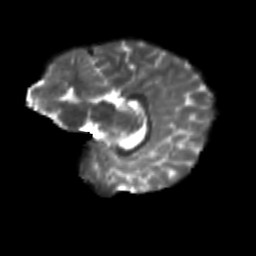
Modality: T2w
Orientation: sagittal
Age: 9
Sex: female
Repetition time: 9.4 s
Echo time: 0.089 s